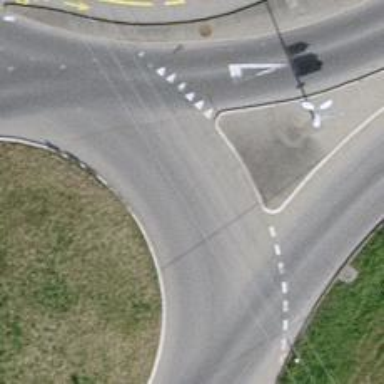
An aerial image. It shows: Secondary road with asphalt surface leading to roundabout.